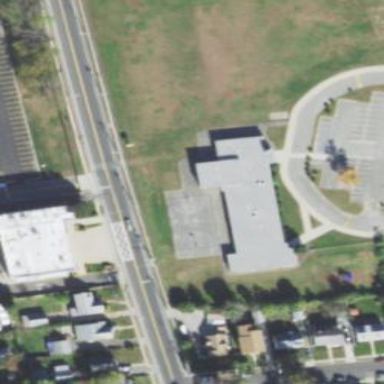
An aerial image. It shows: School.